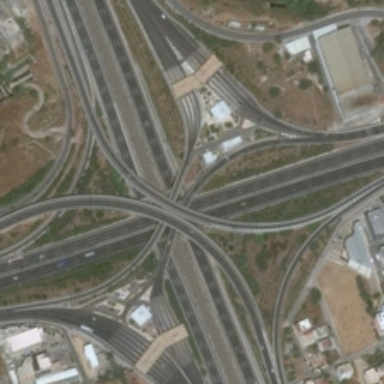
Some buildings and green trees are near a viaduct .